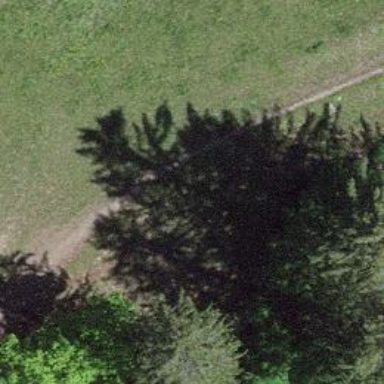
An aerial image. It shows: Grassy path.